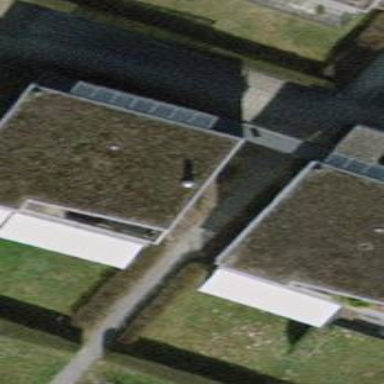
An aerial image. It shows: Grey flat-roofed apartment building.